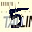
Label: 5